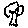
Label: tree